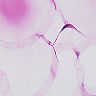
Metastatic tissue present: no